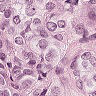
Metastatic tissue present: yes